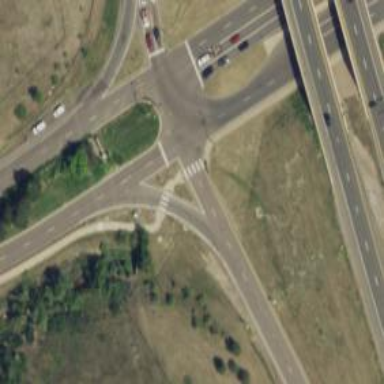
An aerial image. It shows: Cycleway with asphalt surface and marked zebra crossing.